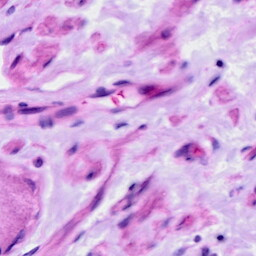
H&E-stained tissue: Ovarian